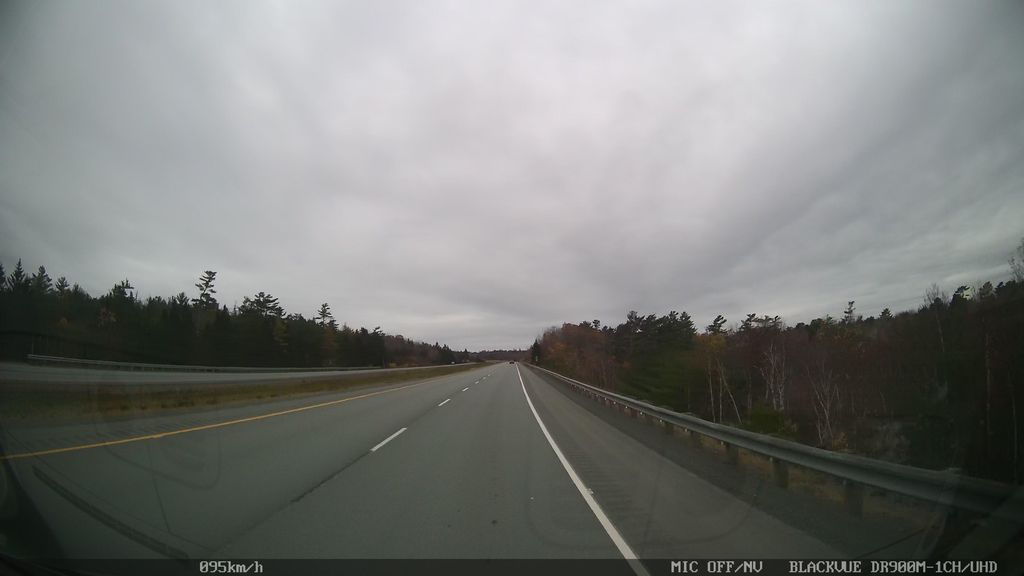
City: halifax